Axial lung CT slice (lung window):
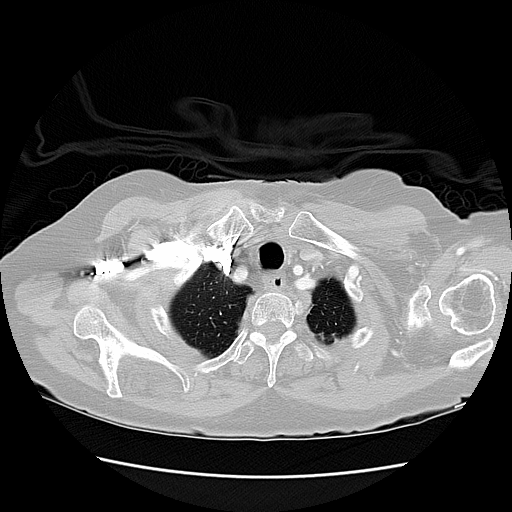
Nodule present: no